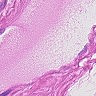
Metastatic tissue present: no